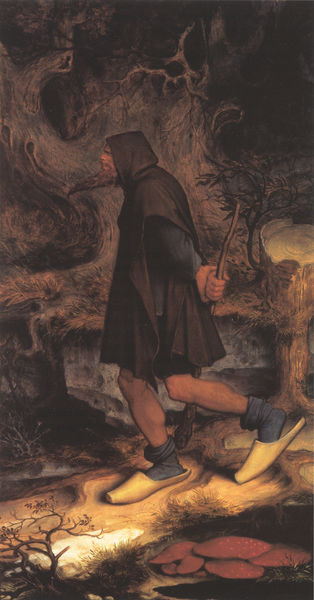
Titel: Rübezahl
Künstler: Moritz von Schwind
Standort: Köln
Institution: Wallraf-Richartz-Museum
Schlagwörter: baum, berg, blau, dunkel, felsen, gemälde, hand, himmel, kopf, mann, nackt, umhang, wasser, weiß, wolken, bäume, gelb, ocker, äste, abend, bewegung, braun, hell, holz, licht, nacht, profil, rücken, schwarz, strasse, szene, zeichnung, rot, weg, beige, malerei, bart, hose, jacke, arm, bärtig, stein, vollbart, holland, hände, niederlande, portrait, porträt, öl, ast, baumstamm, stamm, zweige, gehen, pfad, kutte, mantel, pflanze, pflanzen, höhle, wald, fliegen, stock, beine, bäumchen, schuhe, stab, laufen, fels, kahl, winter, sturm, spitz, detail, muskeln, deutsch, socke, socken, tock, knie, waden, ziegenbart, strümpfe, gang, spitzweg, münchen, wandern, wurzel, groß, gefahr, knüppel, waffe, kittel, spitzbart, fragment, schlappen, wurzeln, flüssigkeit, märchen, erhoben, waagerecht, knorrig, zwerg, schwind, cape, abwärts, stumpf, behälter, baumstumpf, wanderung, pantoffeln, pilze, kaputze, kapuze, holzschuhe, schackgalerie, holzschuh, einsiedel, eremit, prügel, pellerine, einsiedler, schack, zauber, schwindt, moritz von schwind, moritz von schwindt, von schwind, bergab, riese, mangel, von schwindt, kapuzenmantel, rübezahl, hexer, galoschen, bonsai, gekrempelt, holzpantinen, rumpelstilzchen, blaue socken, brei, cloqs, fliegenpilze, üfad, äast, pilzer